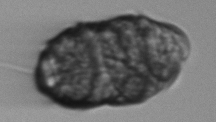
Label: Margalefidinium